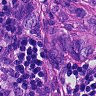
Metastatic tissue present: yes